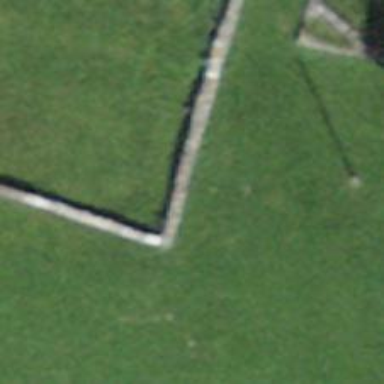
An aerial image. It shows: Wall barrier.